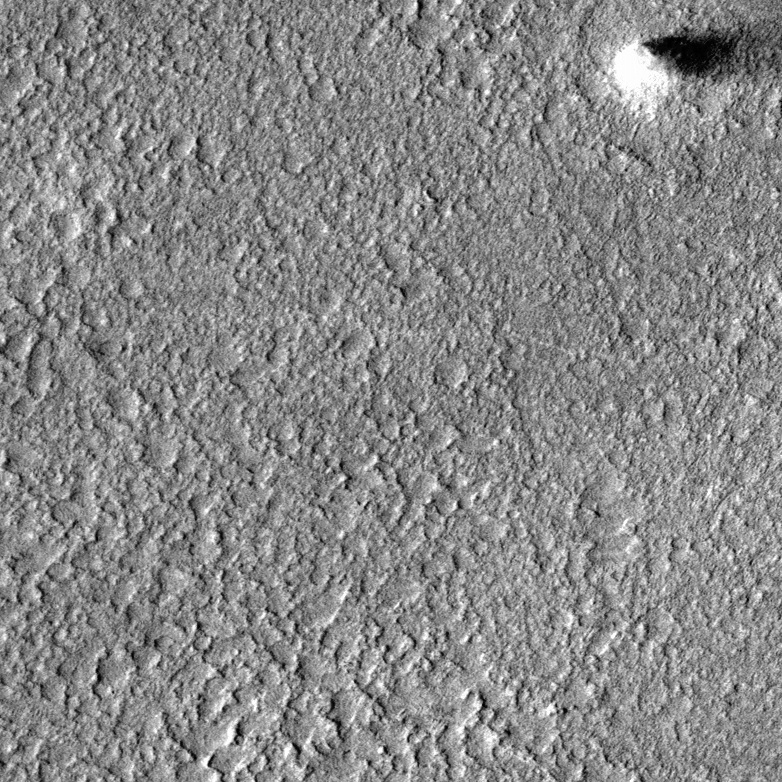
Label: dustdevil